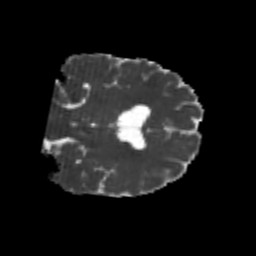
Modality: MD
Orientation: coronal
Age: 25
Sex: male
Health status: healthy
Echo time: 0.074 s